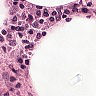
Metastatic tissue present: no